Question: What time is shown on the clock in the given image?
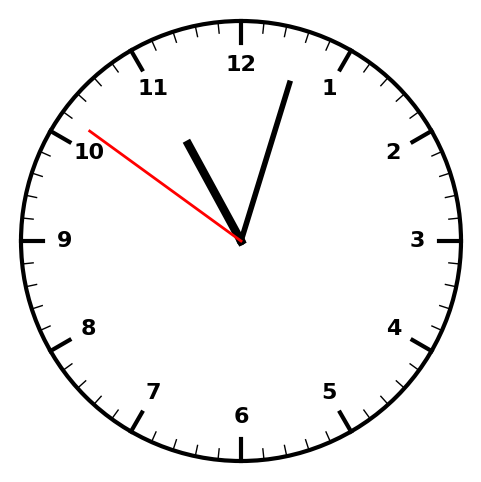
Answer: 11:02:51